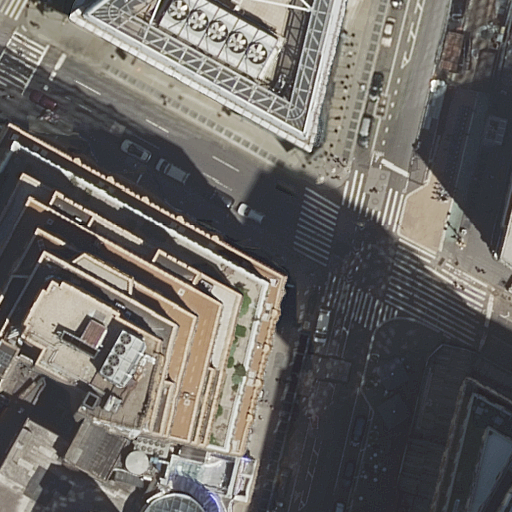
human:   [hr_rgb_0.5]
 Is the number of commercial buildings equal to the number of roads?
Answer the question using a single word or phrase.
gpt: no

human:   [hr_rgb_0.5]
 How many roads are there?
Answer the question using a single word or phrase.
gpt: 8

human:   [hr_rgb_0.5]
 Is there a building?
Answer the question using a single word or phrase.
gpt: yes

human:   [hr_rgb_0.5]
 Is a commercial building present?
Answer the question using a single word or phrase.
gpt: yes

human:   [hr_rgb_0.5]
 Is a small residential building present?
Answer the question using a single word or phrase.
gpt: yes

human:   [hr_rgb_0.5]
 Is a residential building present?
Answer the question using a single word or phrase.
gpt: yes

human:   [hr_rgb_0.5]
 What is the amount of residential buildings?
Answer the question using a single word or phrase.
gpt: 5

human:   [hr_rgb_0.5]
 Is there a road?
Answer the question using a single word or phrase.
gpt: yes

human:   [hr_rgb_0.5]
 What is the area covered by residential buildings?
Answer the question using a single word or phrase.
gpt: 1276m2

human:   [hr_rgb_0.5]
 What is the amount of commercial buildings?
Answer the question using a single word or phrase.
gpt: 2

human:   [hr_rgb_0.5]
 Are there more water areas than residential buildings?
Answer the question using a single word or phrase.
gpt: no

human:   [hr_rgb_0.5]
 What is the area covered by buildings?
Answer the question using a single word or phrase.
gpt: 2220m2

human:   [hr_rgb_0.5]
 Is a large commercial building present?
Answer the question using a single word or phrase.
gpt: yes

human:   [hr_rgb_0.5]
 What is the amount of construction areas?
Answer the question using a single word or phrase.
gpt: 0

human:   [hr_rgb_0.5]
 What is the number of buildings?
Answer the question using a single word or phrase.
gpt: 7

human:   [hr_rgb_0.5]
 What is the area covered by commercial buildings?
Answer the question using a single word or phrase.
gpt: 944m2

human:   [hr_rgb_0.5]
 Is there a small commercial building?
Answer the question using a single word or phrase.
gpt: yes

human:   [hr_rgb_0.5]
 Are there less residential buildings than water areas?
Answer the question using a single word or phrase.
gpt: no

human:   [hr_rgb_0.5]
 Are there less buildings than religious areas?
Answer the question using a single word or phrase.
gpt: no

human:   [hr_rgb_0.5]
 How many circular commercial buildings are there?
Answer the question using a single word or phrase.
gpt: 0

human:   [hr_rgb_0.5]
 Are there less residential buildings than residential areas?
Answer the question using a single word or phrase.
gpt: no

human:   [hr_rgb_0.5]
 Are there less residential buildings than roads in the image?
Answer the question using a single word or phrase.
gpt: yes

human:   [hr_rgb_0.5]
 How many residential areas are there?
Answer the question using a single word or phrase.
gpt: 0

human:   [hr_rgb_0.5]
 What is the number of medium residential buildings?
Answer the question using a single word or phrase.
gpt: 2

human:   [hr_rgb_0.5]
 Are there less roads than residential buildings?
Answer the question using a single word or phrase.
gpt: no

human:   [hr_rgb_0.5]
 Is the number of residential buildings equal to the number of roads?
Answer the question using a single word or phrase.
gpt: no

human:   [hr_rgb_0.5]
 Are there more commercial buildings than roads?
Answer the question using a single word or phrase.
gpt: no

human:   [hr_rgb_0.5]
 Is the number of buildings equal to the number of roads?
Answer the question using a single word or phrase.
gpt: no

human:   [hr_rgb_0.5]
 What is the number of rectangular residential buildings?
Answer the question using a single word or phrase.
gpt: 3

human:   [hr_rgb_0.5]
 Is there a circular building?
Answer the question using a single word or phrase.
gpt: no

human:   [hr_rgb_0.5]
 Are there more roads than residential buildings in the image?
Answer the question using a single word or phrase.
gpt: yes

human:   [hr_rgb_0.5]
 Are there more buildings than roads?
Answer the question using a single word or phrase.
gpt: no

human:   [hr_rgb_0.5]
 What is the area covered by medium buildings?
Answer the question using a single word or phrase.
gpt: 633m2

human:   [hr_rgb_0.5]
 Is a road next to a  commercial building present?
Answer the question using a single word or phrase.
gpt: yes

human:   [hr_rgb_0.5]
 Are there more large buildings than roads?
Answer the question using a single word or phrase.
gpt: no

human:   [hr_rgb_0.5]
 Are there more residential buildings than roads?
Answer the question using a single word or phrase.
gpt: no

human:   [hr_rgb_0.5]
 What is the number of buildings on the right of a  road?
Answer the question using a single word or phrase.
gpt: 4

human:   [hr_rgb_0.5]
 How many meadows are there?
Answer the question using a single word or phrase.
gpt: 0

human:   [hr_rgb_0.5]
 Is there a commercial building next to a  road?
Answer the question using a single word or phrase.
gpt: yes

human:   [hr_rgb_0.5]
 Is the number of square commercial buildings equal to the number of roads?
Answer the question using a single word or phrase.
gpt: no

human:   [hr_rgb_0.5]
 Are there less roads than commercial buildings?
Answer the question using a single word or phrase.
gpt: no

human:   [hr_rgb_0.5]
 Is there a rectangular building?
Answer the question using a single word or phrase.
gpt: yes

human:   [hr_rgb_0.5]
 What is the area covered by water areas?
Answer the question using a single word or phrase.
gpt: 0m2

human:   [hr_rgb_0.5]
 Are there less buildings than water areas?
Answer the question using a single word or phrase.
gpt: no

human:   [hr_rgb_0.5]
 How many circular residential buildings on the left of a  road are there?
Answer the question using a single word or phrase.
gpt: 0

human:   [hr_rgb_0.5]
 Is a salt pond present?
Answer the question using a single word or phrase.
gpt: no

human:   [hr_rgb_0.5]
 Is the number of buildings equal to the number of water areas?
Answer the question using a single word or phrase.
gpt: no

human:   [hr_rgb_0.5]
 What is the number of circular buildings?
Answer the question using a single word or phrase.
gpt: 0

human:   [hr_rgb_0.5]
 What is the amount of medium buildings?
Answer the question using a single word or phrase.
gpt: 2

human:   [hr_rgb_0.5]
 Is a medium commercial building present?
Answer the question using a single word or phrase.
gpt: no

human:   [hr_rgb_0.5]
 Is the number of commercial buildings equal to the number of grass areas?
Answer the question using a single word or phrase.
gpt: no

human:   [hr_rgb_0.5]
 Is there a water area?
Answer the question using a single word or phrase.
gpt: no

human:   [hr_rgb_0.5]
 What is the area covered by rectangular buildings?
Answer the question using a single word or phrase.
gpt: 1360m2

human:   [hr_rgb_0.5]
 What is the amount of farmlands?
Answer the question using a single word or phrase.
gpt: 0

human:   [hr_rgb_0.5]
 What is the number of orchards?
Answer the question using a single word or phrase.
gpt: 0

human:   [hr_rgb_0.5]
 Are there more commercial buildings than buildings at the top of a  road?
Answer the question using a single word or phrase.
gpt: yes

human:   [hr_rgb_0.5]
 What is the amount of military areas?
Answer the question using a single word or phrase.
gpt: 0

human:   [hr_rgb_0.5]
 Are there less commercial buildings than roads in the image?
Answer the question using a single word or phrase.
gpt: yes

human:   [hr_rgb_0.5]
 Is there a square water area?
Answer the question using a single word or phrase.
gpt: no

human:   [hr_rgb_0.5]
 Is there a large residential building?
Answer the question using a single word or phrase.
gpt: yes

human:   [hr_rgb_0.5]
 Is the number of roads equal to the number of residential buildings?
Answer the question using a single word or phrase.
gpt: no

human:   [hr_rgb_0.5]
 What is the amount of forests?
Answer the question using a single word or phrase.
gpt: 0

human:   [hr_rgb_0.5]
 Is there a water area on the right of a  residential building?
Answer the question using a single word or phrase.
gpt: no

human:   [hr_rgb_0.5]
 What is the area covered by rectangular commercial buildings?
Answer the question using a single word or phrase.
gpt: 944m2